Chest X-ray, AP view. Patient: 22 years old, sex F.
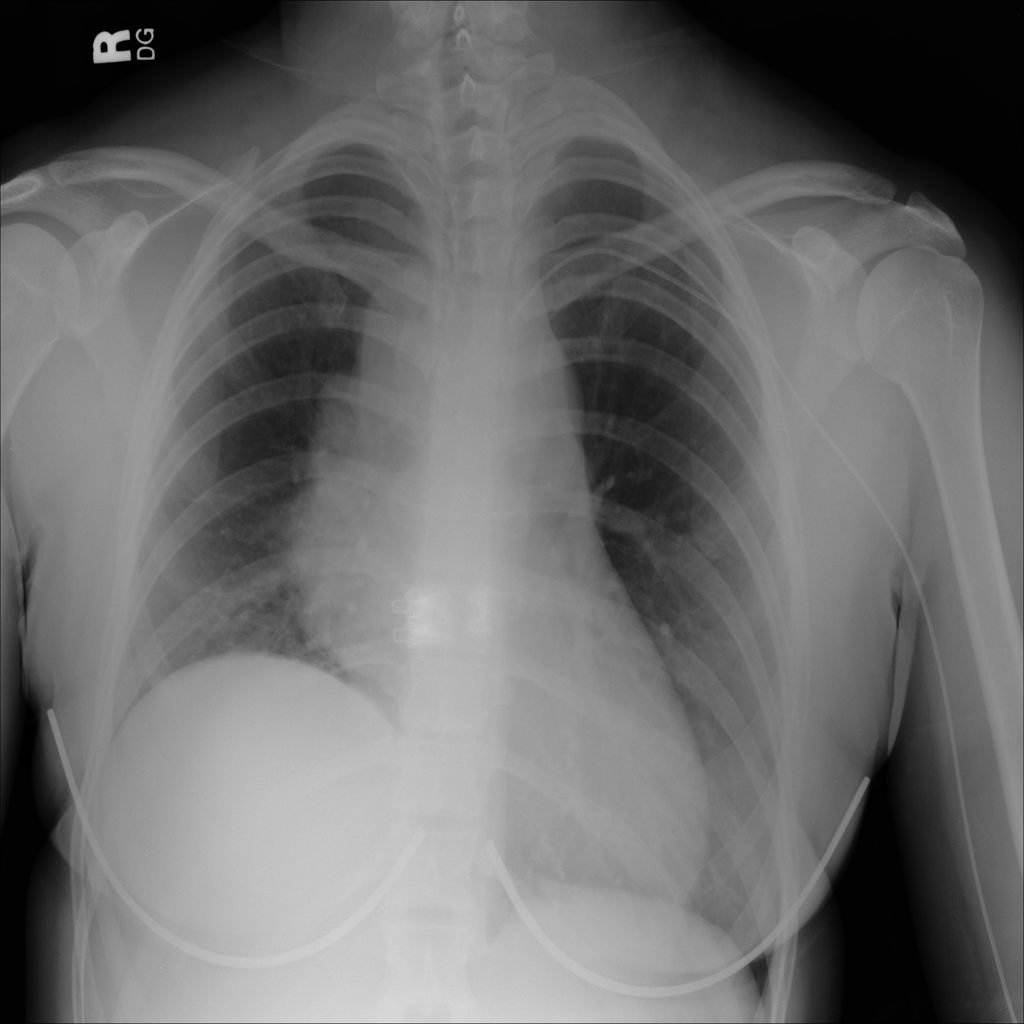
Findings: Mass